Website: lowes
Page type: customer-info-address
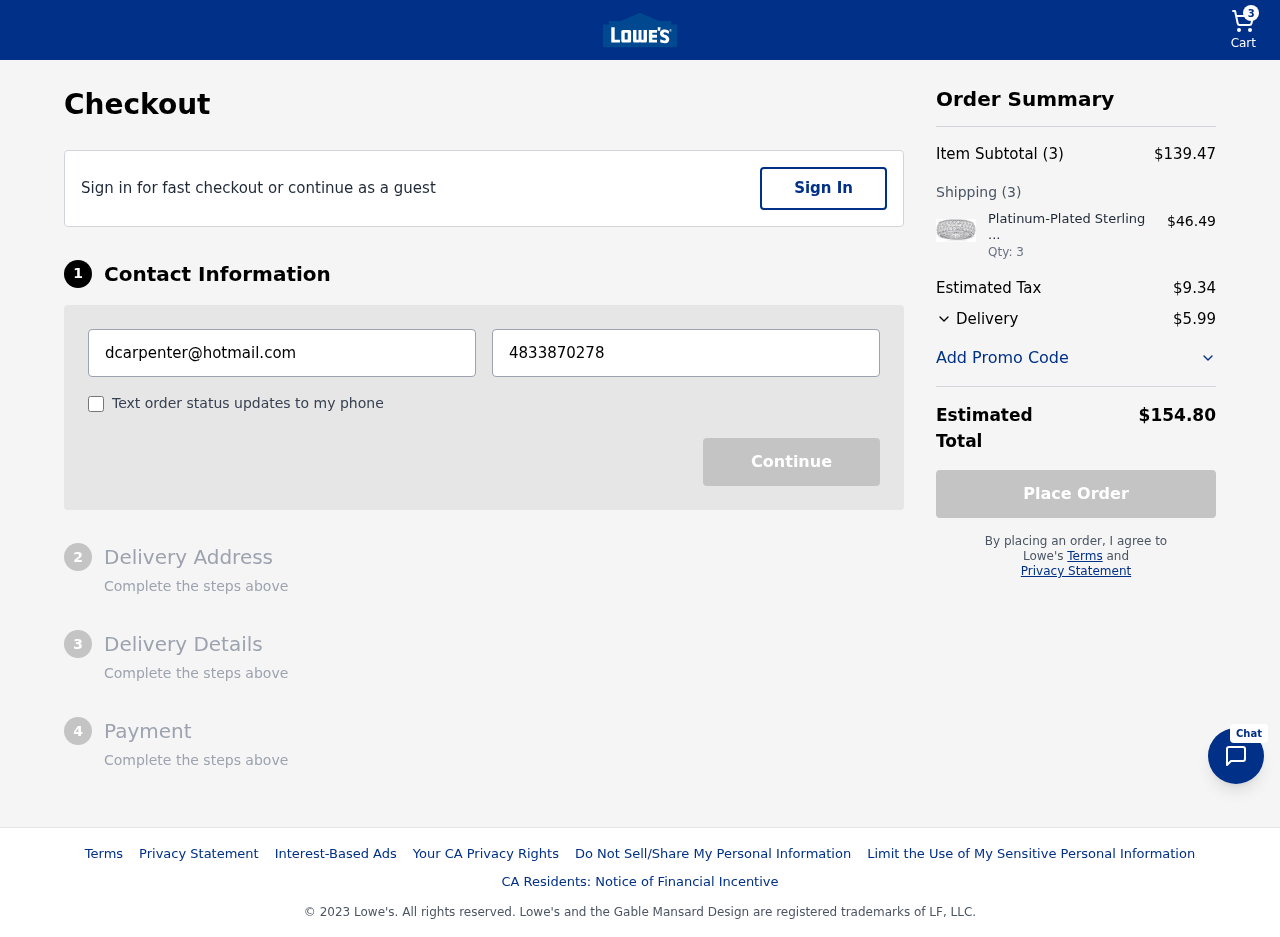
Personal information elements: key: PII_EMAIL
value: dcarpenter@hotmail.com
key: PII_PHONE
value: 4833870278
Product elements: key: PRODUCT1_NAME
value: Platinum-Plated Sterling Silver Swarovski Zirconia Three-Row Pave Round Cut Ring, Size 6
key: PRODUCT1_PRICE
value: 46.49
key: PRODUCT1_QUANTITY
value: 3
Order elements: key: ORDER_NUM_ITEMS
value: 3
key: ORDER_SUBTOTAL
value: $139.47
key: ORDER_NUM_ITEMS2
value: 3
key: ORDER_TAX
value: $9.34
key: ORDER_SHIPPING_COST
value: $5.99
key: ORDER_TOTAL
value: $154.80